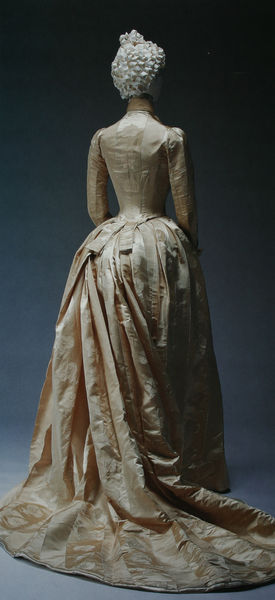
Titel: Kleid
Künstler: Charles Frederick Worth
Standort: Kyoto (Japan)
Institution: Kyoto Costume Institute
Schlagwörter: blau, gelb, frau, frisur, geschwungen, grau, haar, hell, hintergrund, kleid, licht, pastell, rücken, weiss, dame, rose, beige, mode, rock, schleife, arm, arme, barock, falten, kleidung, kragen, lang, weit, ärmel, boden, figur, gold, haare, kostüm, stoff, rokkoko, locke, locken, puffärmel, rosa, schulter, schultern, seide, perücke, schleppe, taille, farbig, hintern, japan, rückenansicht, modell, mieder, creme, dress, büste, hochgesteckt, robe, faltenwurf, edel, abendkleid, foto, fotografie, photographie, gesäss, rosee, hinten, schnitt, krause, brokat, puppe, photo, rückansicht, tageskleid, reif, korsett, museum, steckfrisur, prunk, gewebe, textil, fotographie, korsage, reifrock, ballkleid, bodenlang, perrücke, hinterteil, schösschen, turnüre, prachtvoll, kyoto, ausladend, schleide, rascheln, festkleid, mannequin, schneiderpuppe, gefächert, fischbein, barockes kleid, barockes kostüm, ende 19 jh., lahs